Question: UIDatePicker inside UITableViewCell created in UITableViewController by Xcode 6.1 for iOS 7.1 dev. How to fix it ?

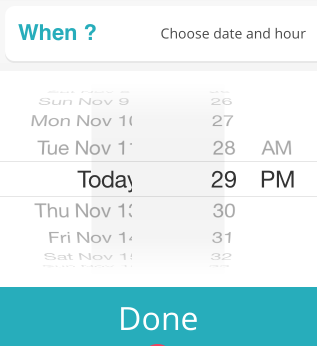
Answer: In my opinion, the best way to use and datePicker, with a tableView where you have a UITextField. (If you have a label, change this to a UITextField). It's put the datePicker as inputView of the textField. Here an example:
'''
// I have a textField as UITextField property in my UITableViewCell (self.foourthCell).
UIDatePicker *datePicker = [[UIDatePicker alloc] init];
datePicker.datePickerMode = UIDatePickerModeDate;
NSDateFormatter *format = [[NSDateFormatter alloc] init];
[format setDateFormat:@"dd-mm-yyyy"];
NSDate *date = [format dateFromString:@"01-01-1985"];
[datePicker setDate:date];
[datePicker addTarget:self action:@selector(updateDateOfBirth:) forControlEvents:UIControlEventValueChanged];
[self.fourthCell.textField setInputView:datePicker];
'''